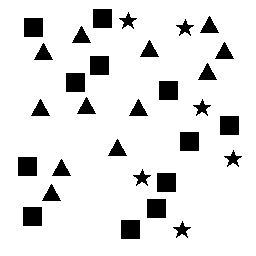
Squares: 12
Triangles: 12
Stars: 6
Total shapes: 30